Question: I have a RGB image called 'imrgb', the size of which is '320*512*3'.
I want to know how to convert it to a two dimensional image?
I saw some colorful images, but they are still two dimensional instead
of three dimensional. Can anyone tell me how to convert it to a
two-dimensional image but still looks colorful?

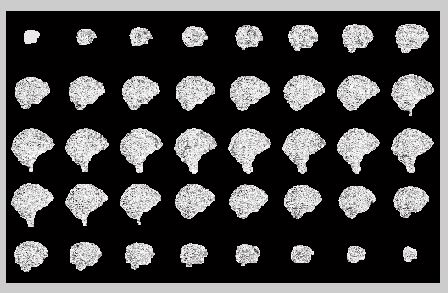
Answer: If I understood right you can store the image data as a 2D array and use a colormap to assign it colors, displaying it as a "colorful" image. In this case the colormap will be a 'Nx3' array where each row corresponds to an index present (or not) in the image data. So if the colormap is a 256x3 array, for example, the image will be made of indices ranging from 0 to 255.
For example, let's consider the peppers.png demo image that ships with Matlab. Let's read and use the 'rgb2ind' function to store the image data in variable 'X' and its associated colormap in variable 'map'.
'''
a = imread('peppers.png');
[X,map] = rgb2ind(a,256);
'''
If we ask the size of 'X', we get:
'''
ans =
384 512
'''
So a 2D variable, even though the original image ('a') was 3D (rgb).
If we wish to display this 2D data as a colorful we need to provide a suitable colormap. For instance, we can use the original colormap (stored in 'map') in order to get the following:
'''
image(X)
colormap(map)
axis off
'''

or we can use any other colormap of our choice.
For example:
'''
image(X)
colormap(jet(200)) %// The size can be different than the original colormap
axis off
'''
yielding:

So as you see the image looks 3D but the data is actually 2D.
Is this what you meant?